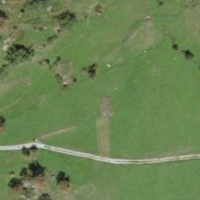
EUNIS habitat code: 23
Species observed at this site:
Marmota marmota